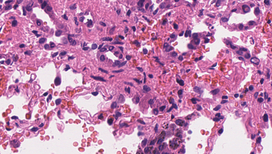
Tumor epithelial tissue: yes
Tumor-associated stroma tissue: yes
Normal tissue: no